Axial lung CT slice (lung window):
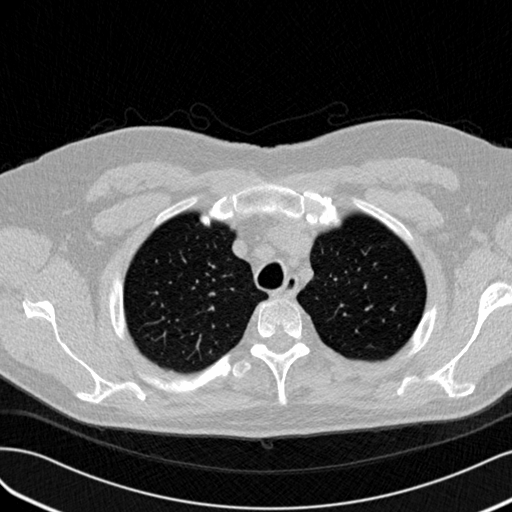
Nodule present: no